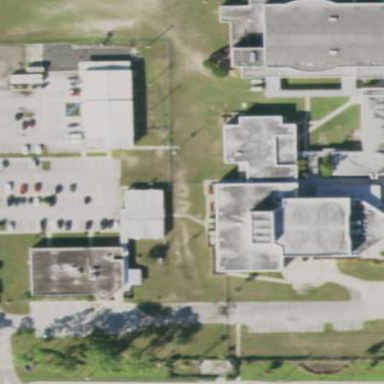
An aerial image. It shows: School building.